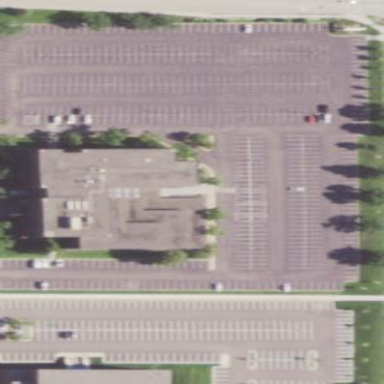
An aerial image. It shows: Office building.